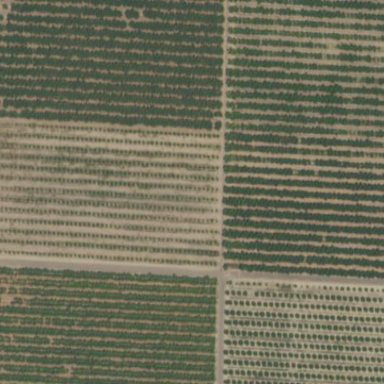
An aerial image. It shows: Orchard.